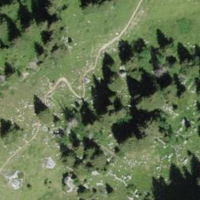
EUNIS habitat code: 23
Species observed at this site:
Pimpinella major